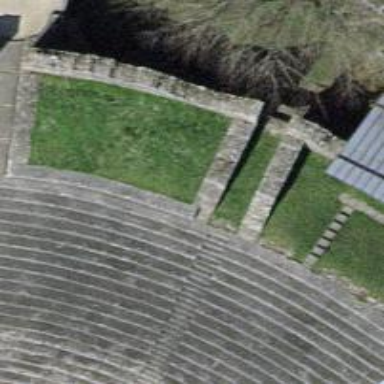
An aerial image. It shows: Steps made of paving stones.